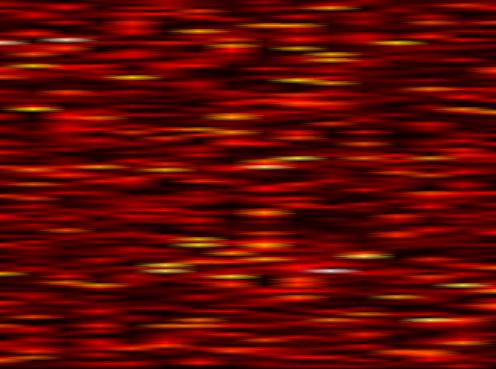
Label: FOFDM